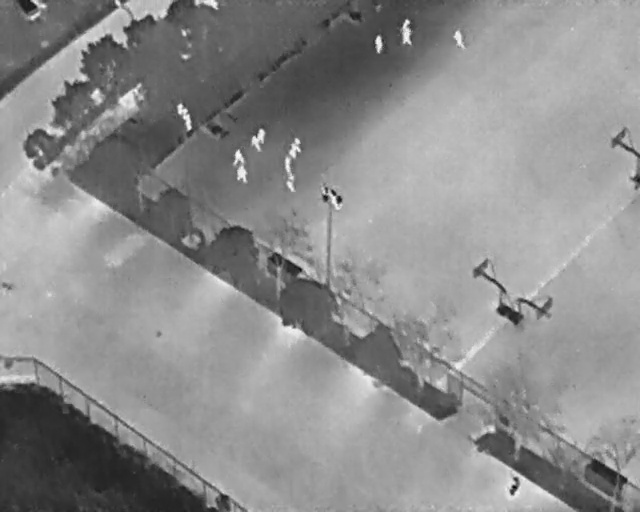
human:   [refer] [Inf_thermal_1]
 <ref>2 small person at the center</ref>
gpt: <box>[[44, 35, 46, 37, 145], [43, 31, 46, 32, 2]]</box>

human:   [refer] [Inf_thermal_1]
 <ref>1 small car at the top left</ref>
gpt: <box>[[2, 0, 6, 4, 2]]</box>

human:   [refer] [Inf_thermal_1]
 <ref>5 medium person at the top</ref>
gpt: <box>[[38, 27, 41, 29, 152], [39, 25, 42, 27, 6], [44, 27, 47, 30, 16], [57, 7, 60, 9, 2], [62, 6, 64, 8, 2]]</box>

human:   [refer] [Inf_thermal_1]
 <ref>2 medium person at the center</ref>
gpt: <box>[[36, 32, 39, 35, 2], [36, 29, 38, 31, 2]]</box>